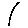
Label: line